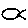
Label: fish